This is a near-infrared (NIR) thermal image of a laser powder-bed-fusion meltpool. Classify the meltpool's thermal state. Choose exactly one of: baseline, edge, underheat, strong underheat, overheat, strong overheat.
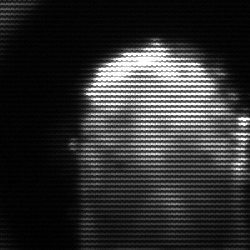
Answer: baseline